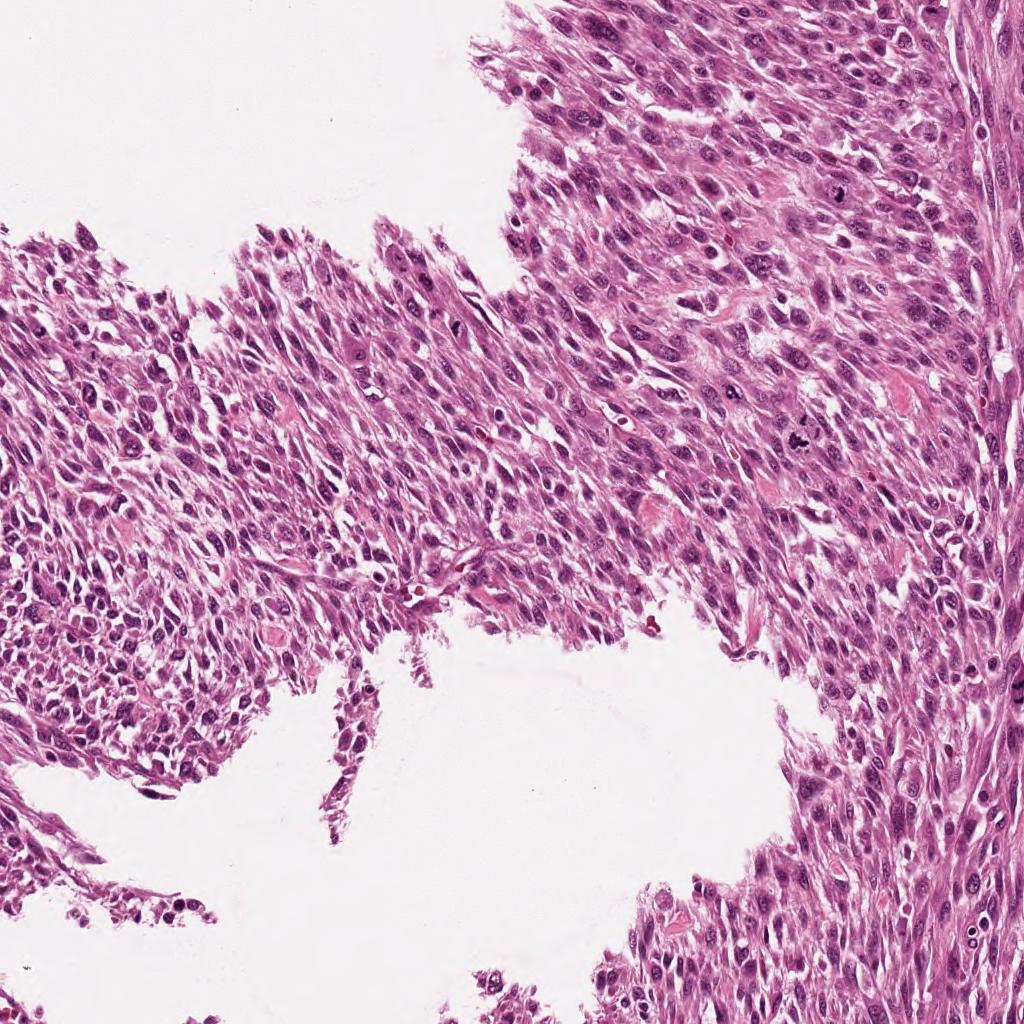
Label: Viable